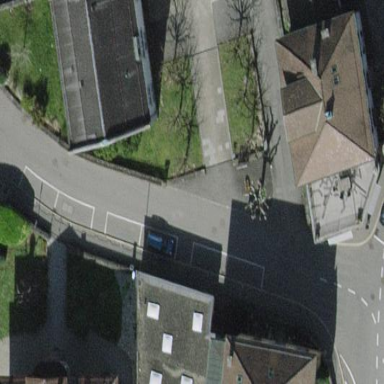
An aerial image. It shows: Street-side parking area with parallel orientation. The surface is asphalt.